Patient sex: F
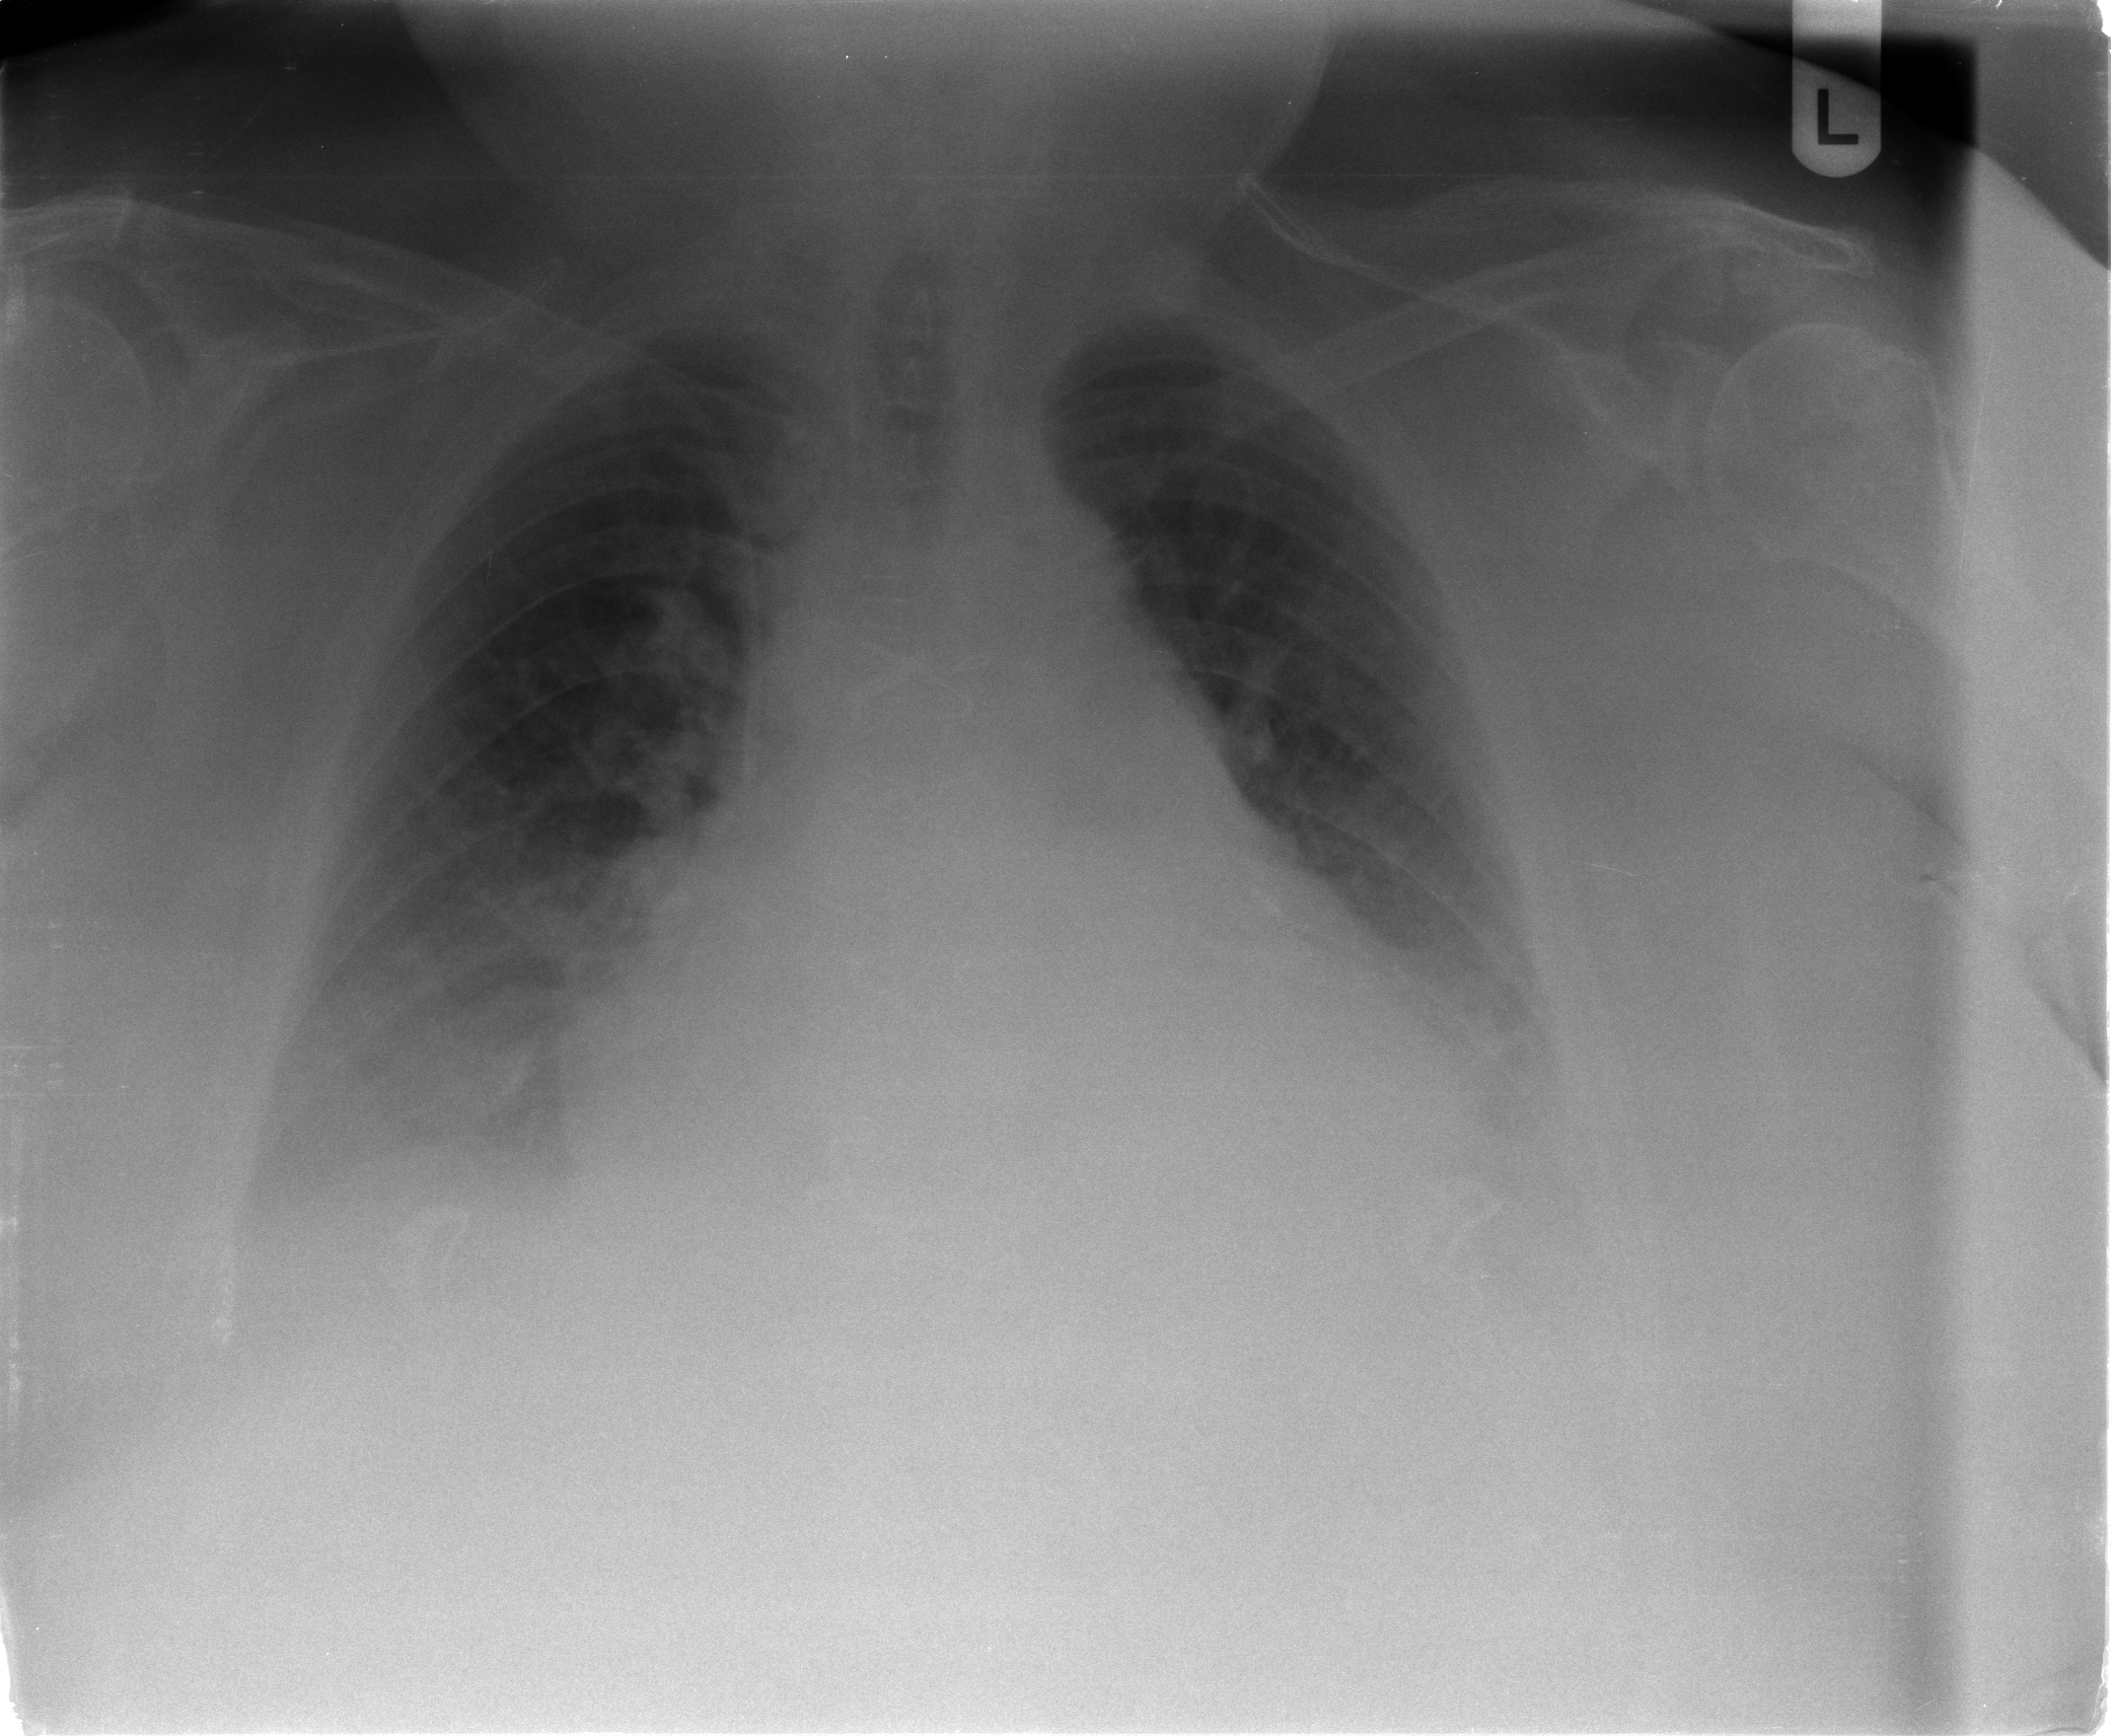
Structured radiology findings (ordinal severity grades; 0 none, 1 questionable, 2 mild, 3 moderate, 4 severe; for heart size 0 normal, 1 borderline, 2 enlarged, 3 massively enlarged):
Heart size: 3
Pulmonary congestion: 2
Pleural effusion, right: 2
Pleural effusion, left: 2
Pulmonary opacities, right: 0
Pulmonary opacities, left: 0
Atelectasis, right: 2
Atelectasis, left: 2